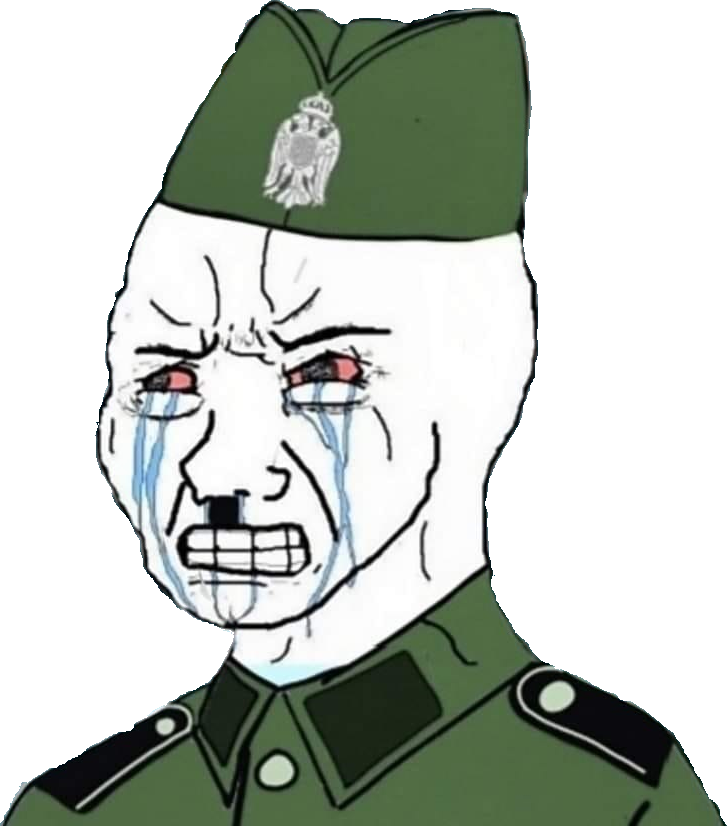
Label: 5_Crying_Wojak